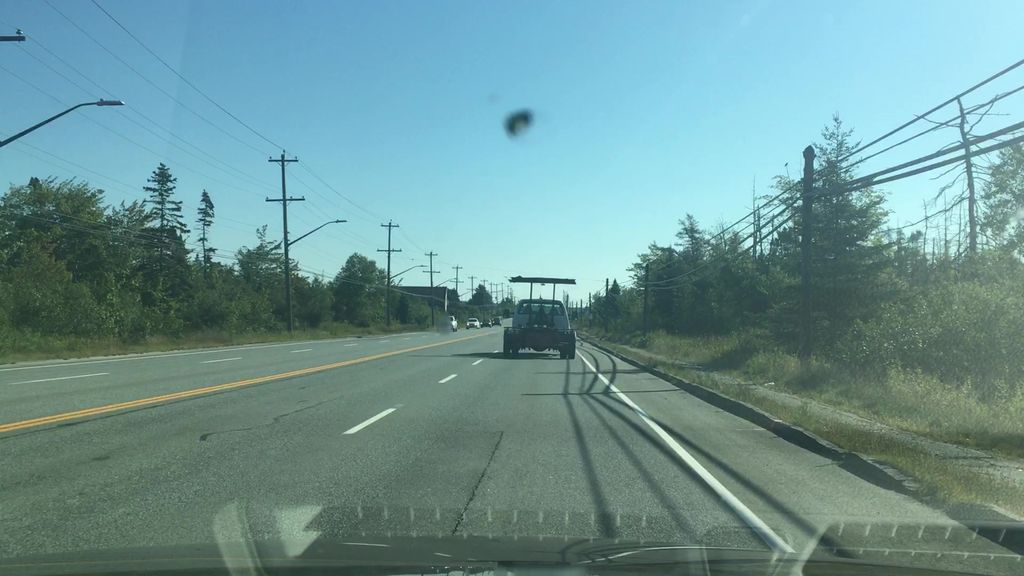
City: halifax